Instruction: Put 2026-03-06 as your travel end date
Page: home
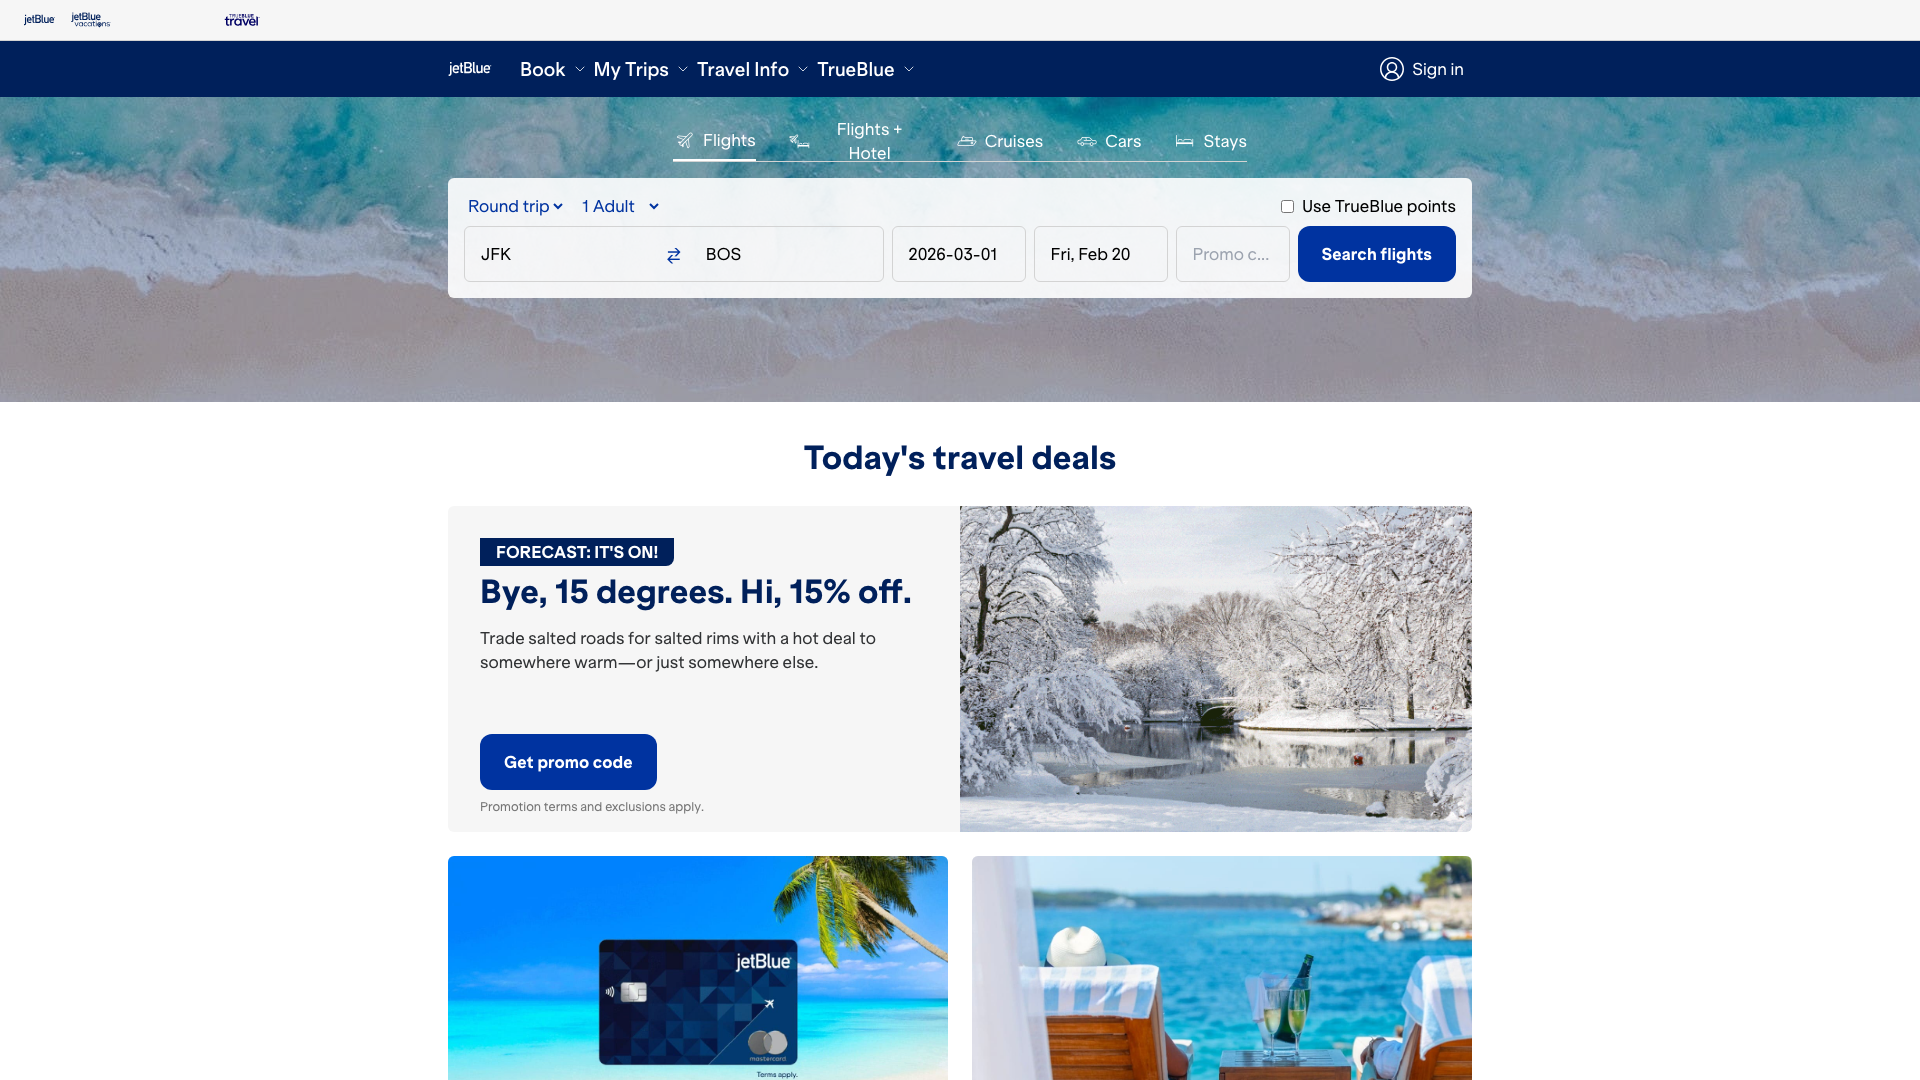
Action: type